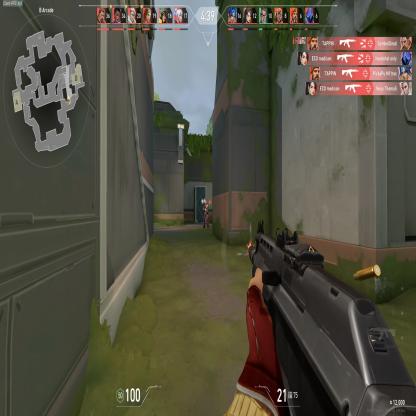
Label: enemy